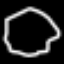
Label: octagon